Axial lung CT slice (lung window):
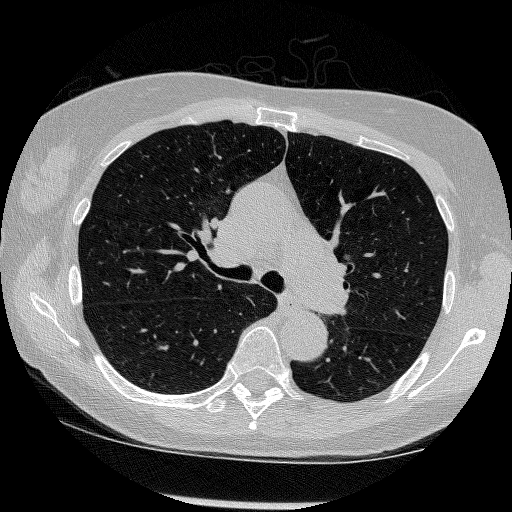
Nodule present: no